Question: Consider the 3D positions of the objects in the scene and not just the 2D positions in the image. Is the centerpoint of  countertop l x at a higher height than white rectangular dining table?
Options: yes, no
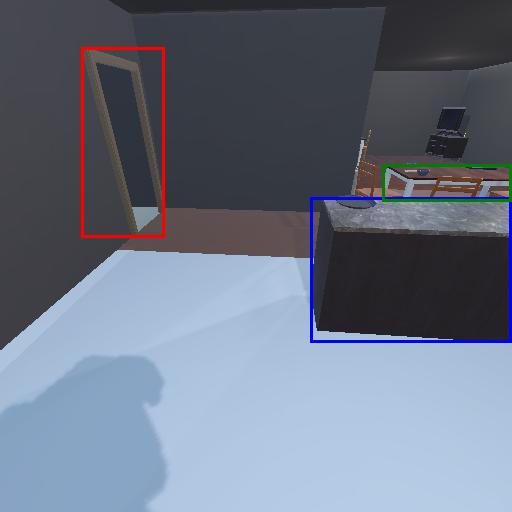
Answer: yes